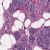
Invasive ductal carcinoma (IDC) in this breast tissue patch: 1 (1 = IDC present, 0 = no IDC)